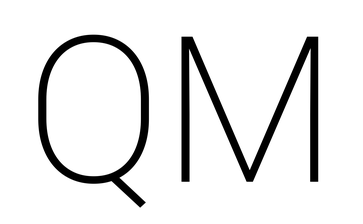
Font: Roboto_ExtraLight